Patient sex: M
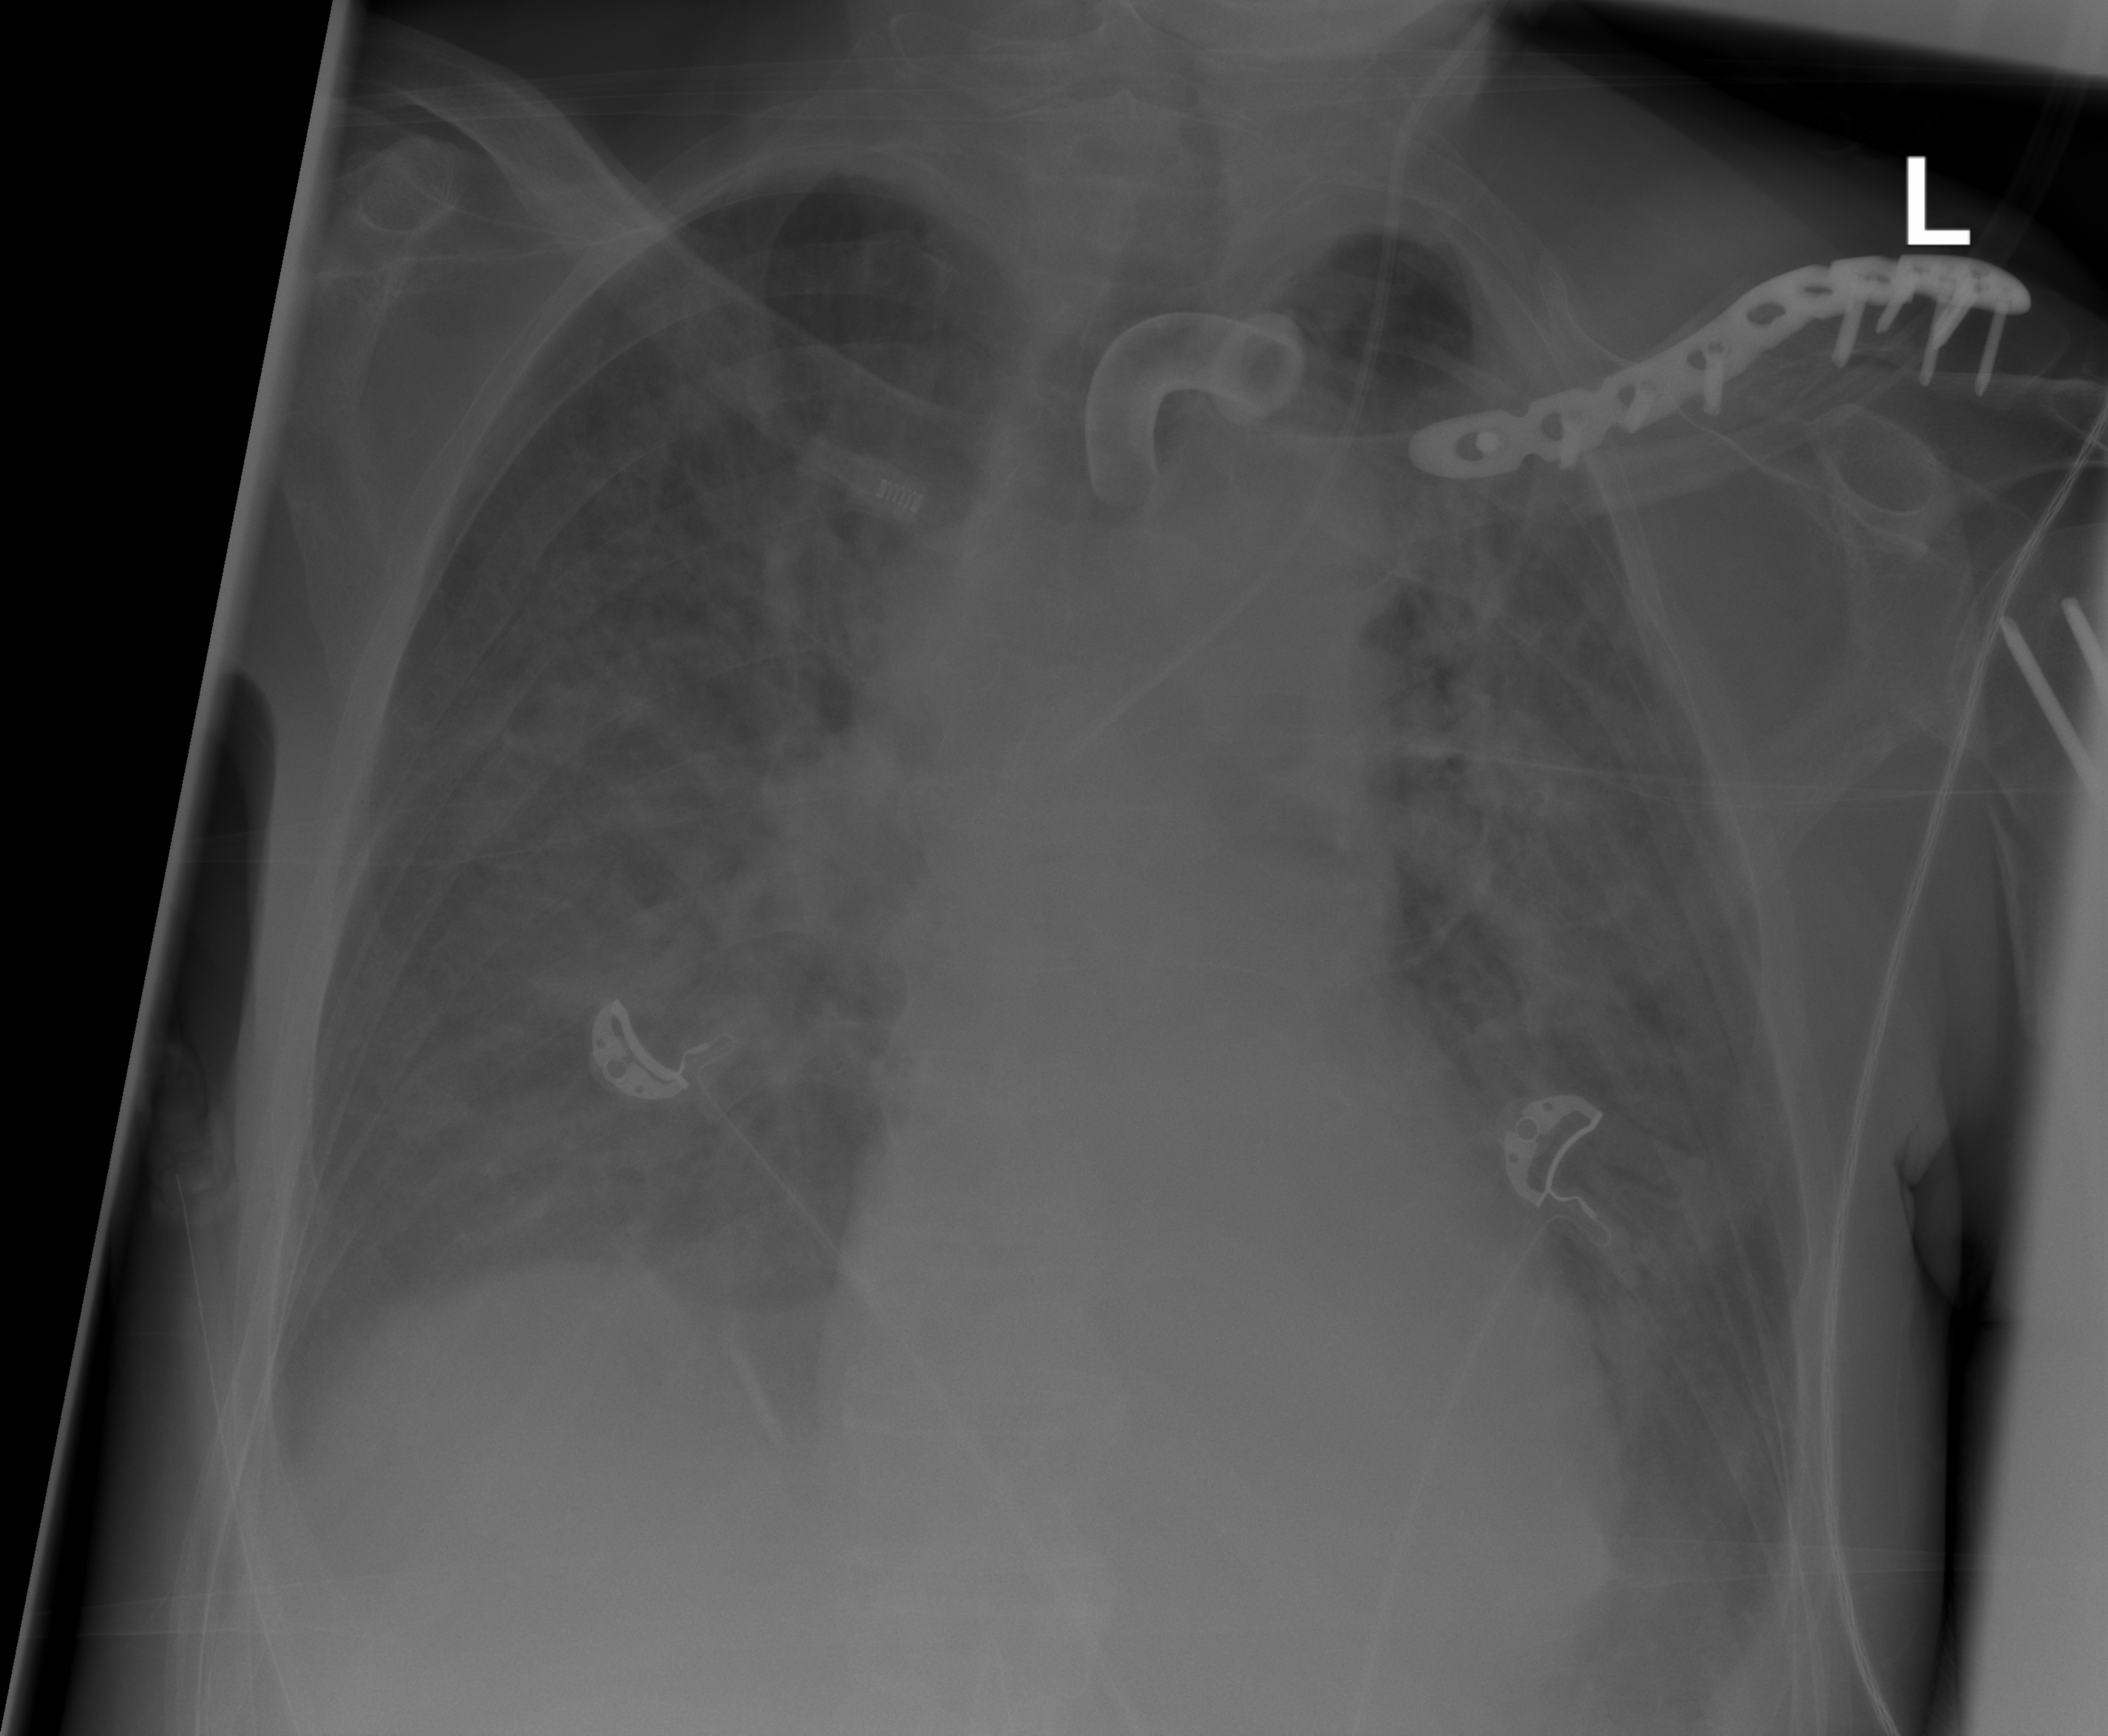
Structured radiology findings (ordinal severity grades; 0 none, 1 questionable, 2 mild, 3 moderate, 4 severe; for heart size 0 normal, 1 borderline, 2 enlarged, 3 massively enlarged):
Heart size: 1
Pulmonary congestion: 0
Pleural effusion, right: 2
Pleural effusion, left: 2
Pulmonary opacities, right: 2
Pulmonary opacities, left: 2
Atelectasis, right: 2
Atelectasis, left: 2